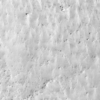
Label: not_dusty